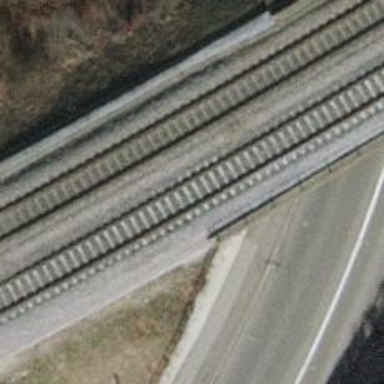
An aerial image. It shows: Railway bridge with electrified contact lines.